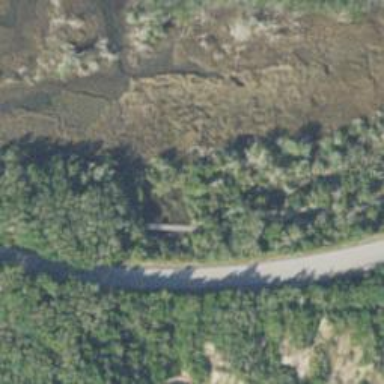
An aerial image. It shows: Path on bridge.